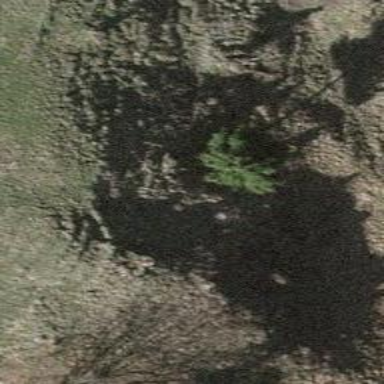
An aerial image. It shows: Single tag "natural: tree."